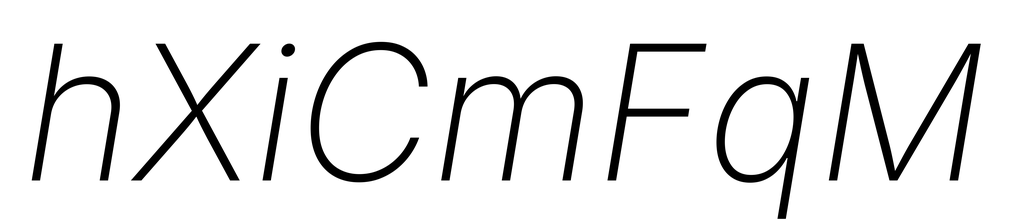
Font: Inter-Italic_ExtraLight_Italic